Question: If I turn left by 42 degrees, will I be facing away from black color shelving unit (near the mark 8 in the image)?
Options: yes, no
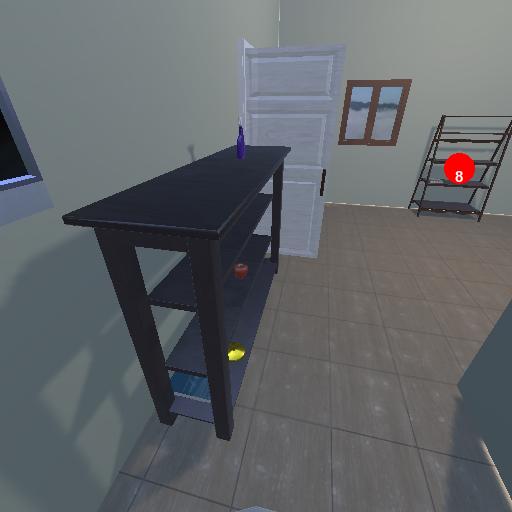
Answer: yes